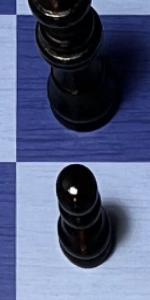
Label: Pawn_Black